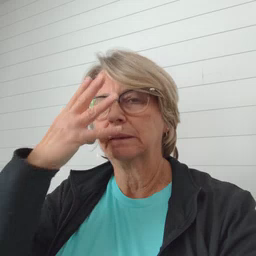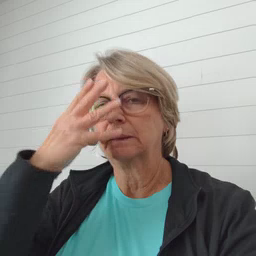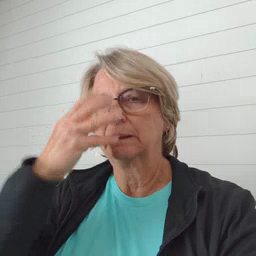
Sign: sleep